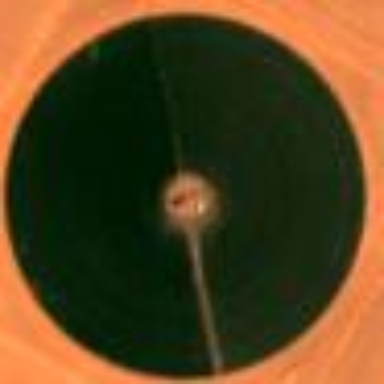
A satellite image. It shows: Pivot irrigation system.